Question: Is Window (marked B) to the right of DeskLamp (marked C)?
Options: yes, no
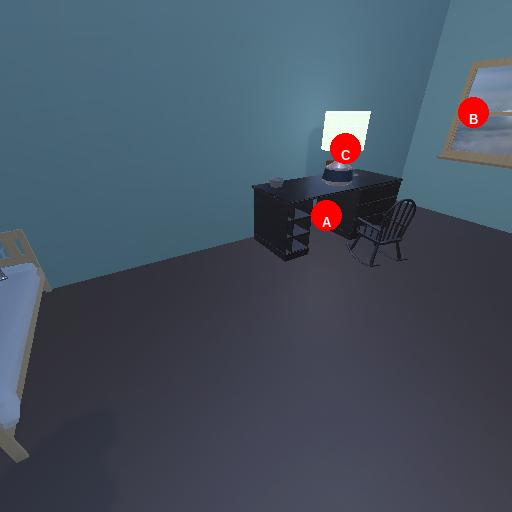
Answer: yes